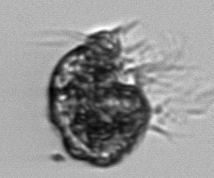
Label: Pelagostrobilidium